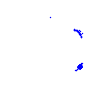
Particle: proton